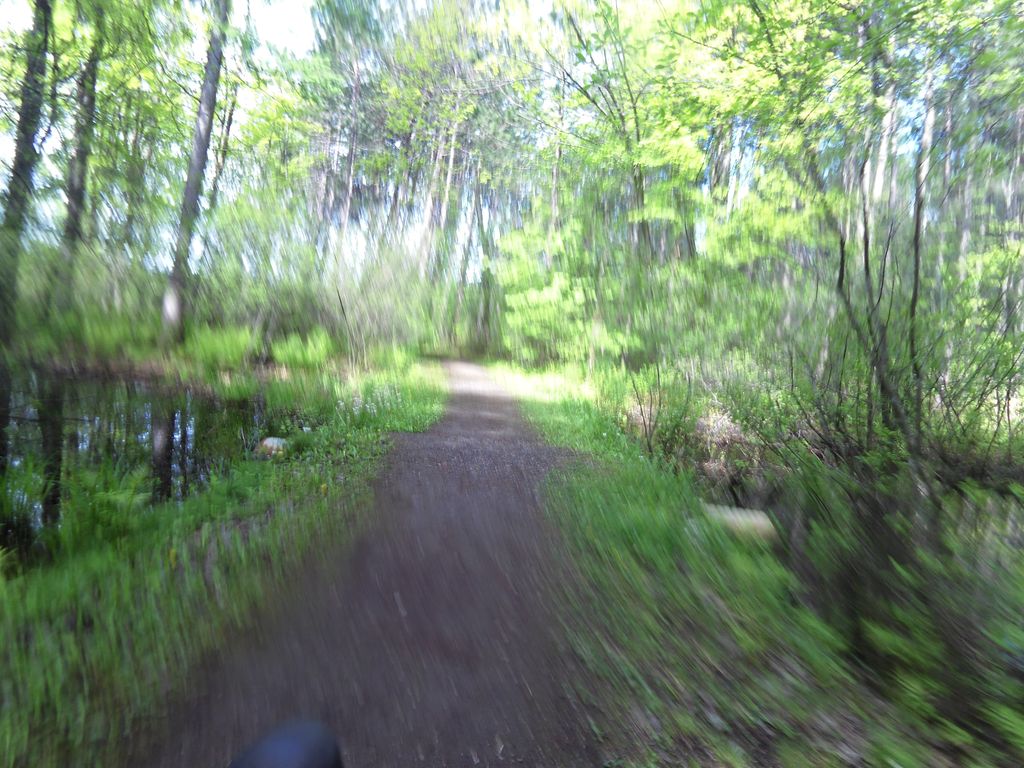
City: ottawa-gatineau